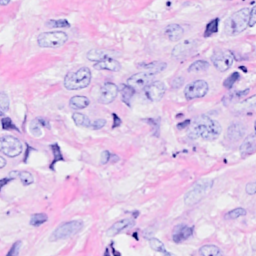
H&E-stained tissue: Breast